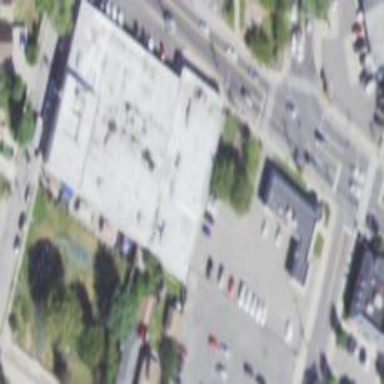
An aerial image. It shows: Retail building.